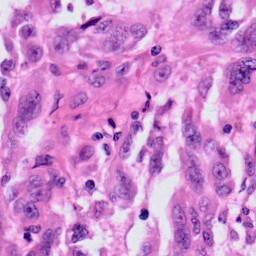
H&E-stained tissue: Skin